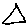
Label: triangle